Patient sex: M
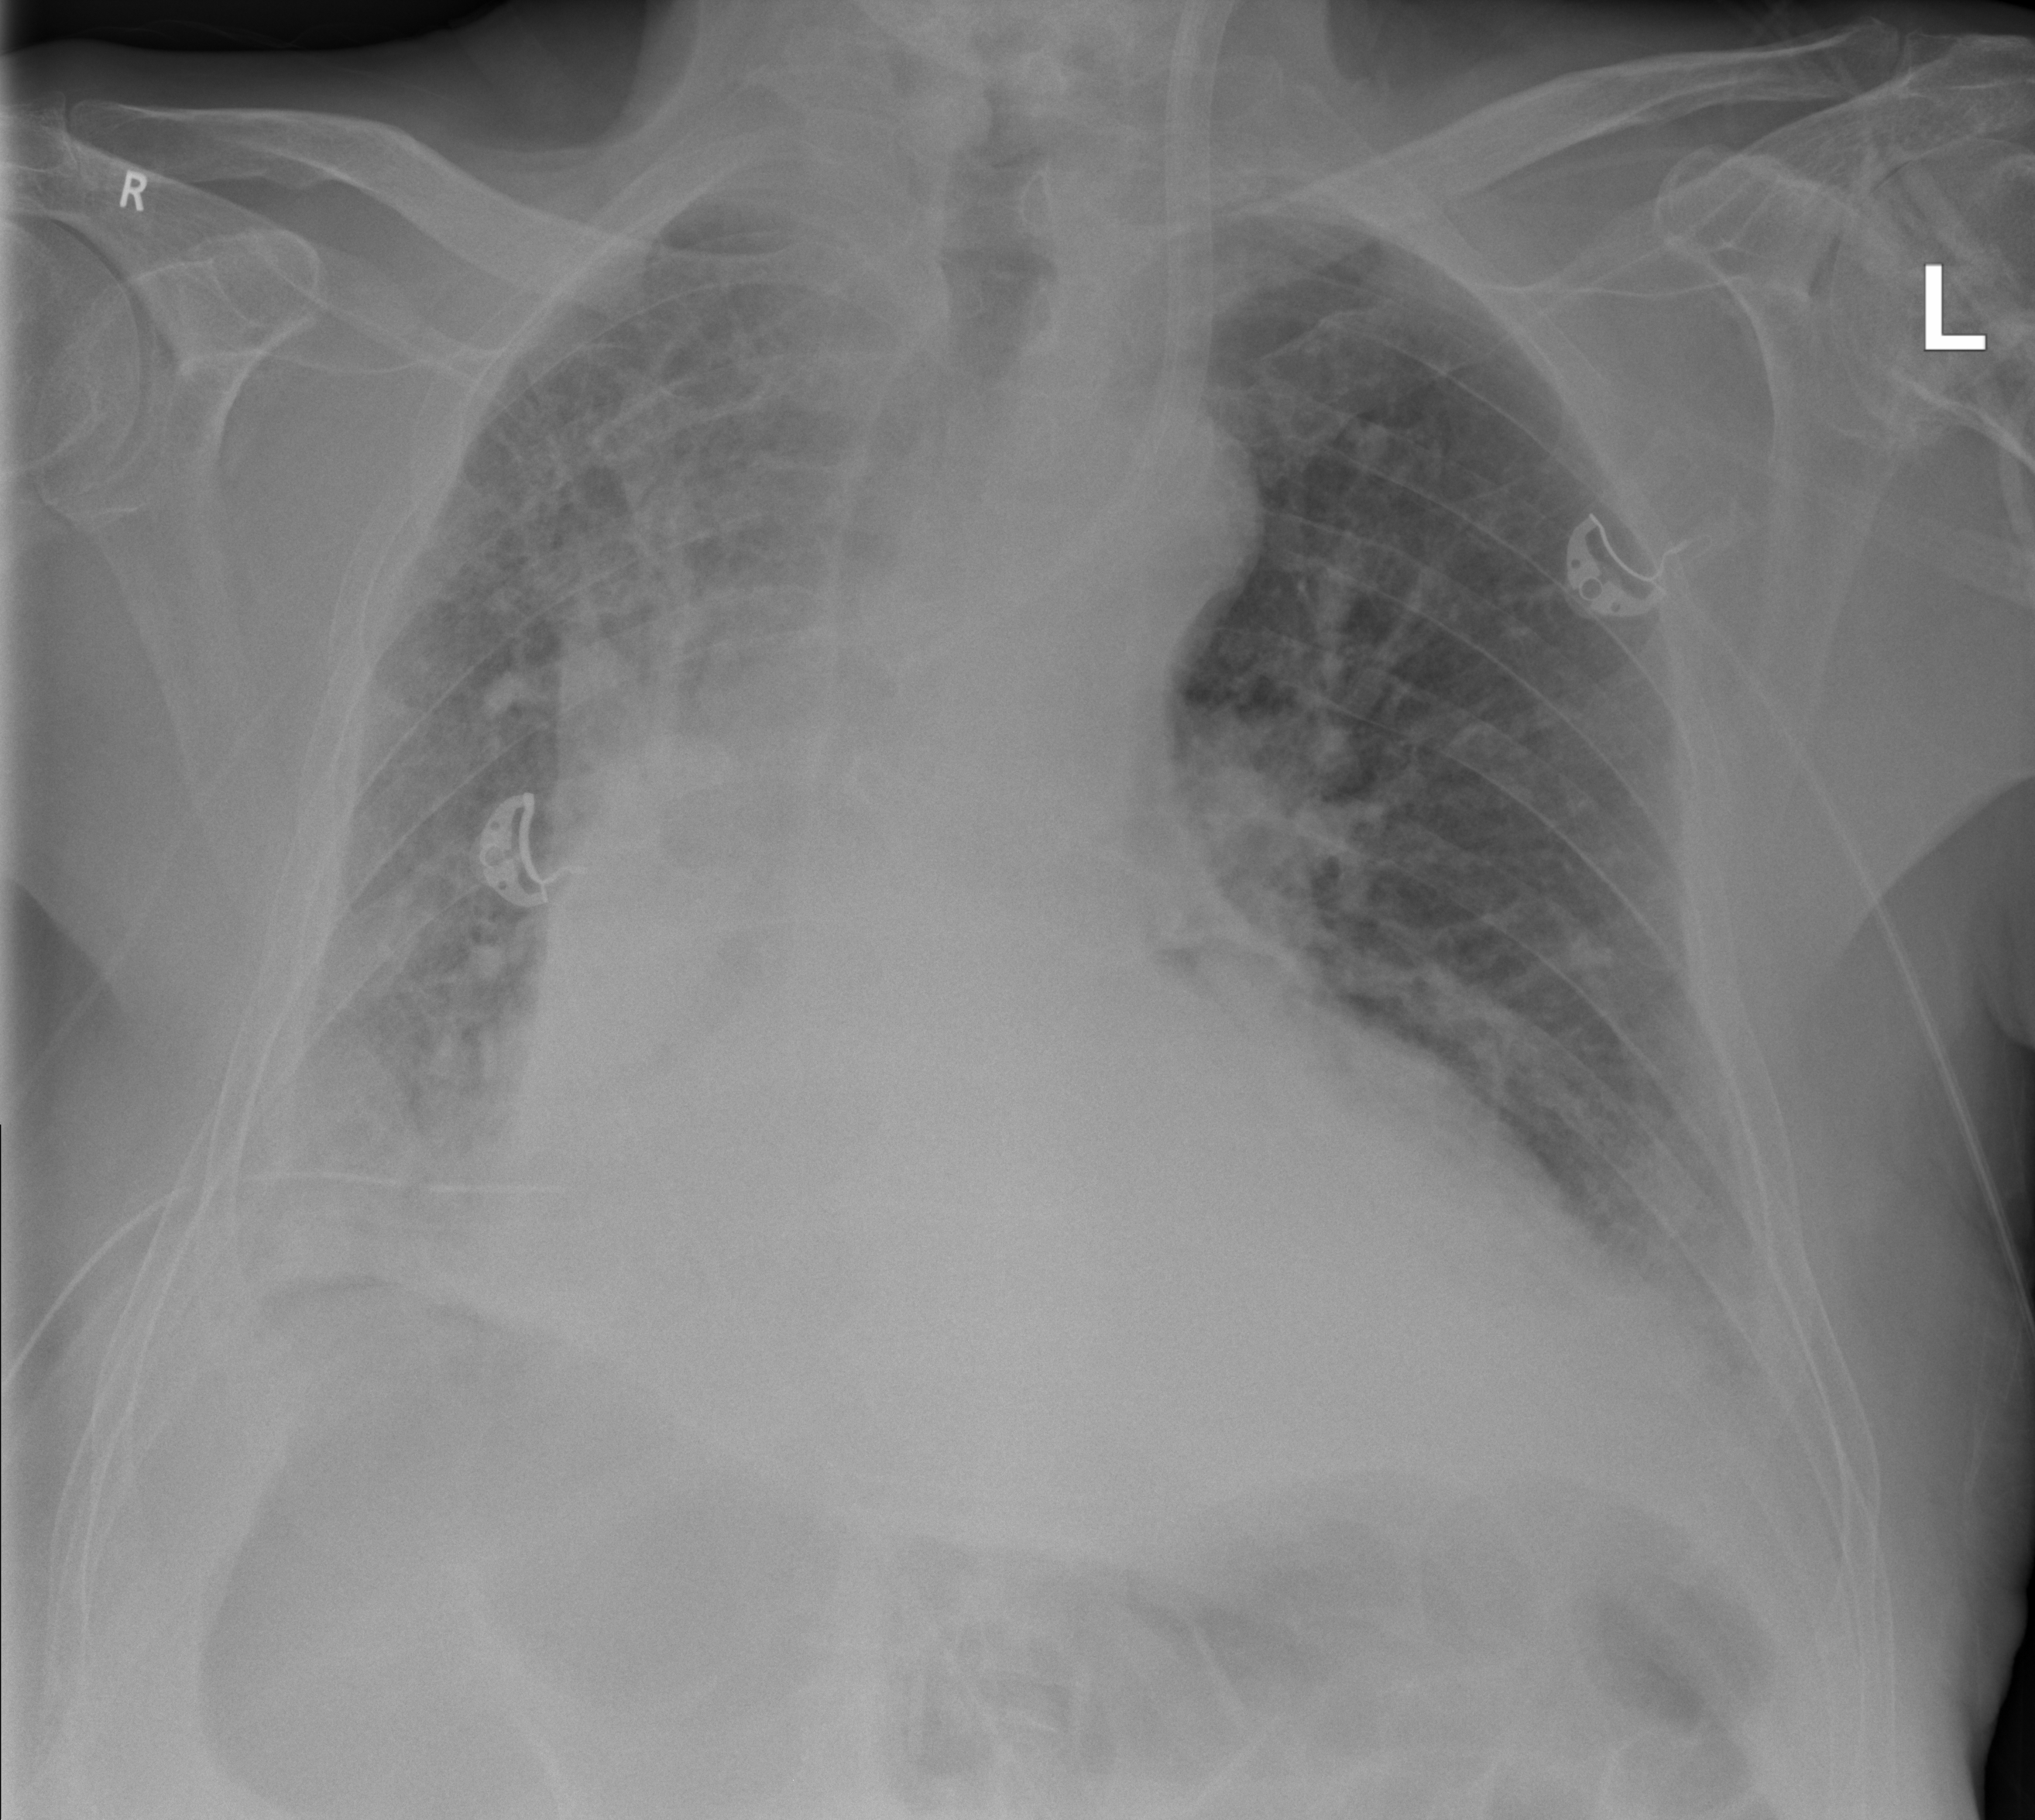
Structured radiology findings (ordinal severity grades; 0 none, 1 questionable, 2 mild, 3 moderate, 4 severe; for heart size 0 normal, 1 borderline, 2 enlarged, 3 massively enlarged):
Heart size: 3
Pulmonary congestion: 2
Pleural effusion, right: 3
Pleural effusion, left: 2
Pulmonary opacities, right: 3
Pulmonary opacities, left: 1
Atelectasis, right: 3
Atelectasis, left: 2